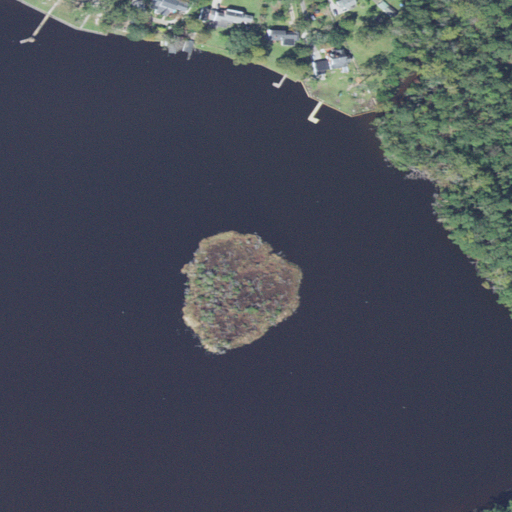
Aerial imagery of island in North Carolina named Wilson Island containing open water, woody wetlands, herbaceous wetlands, shrub, grassland, low intensity development, and open development